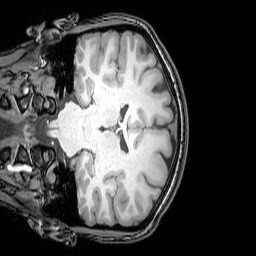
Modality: T1w
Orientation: coronal
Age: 20
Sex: female
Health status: healthy
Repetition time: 0.081 s
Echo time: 0.037 s